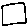
Label: square